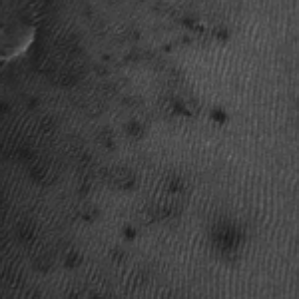
Label: frost